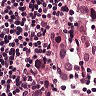
Metastatic tissue present: yes